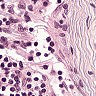
Metastatic tissue present: no